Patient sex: F
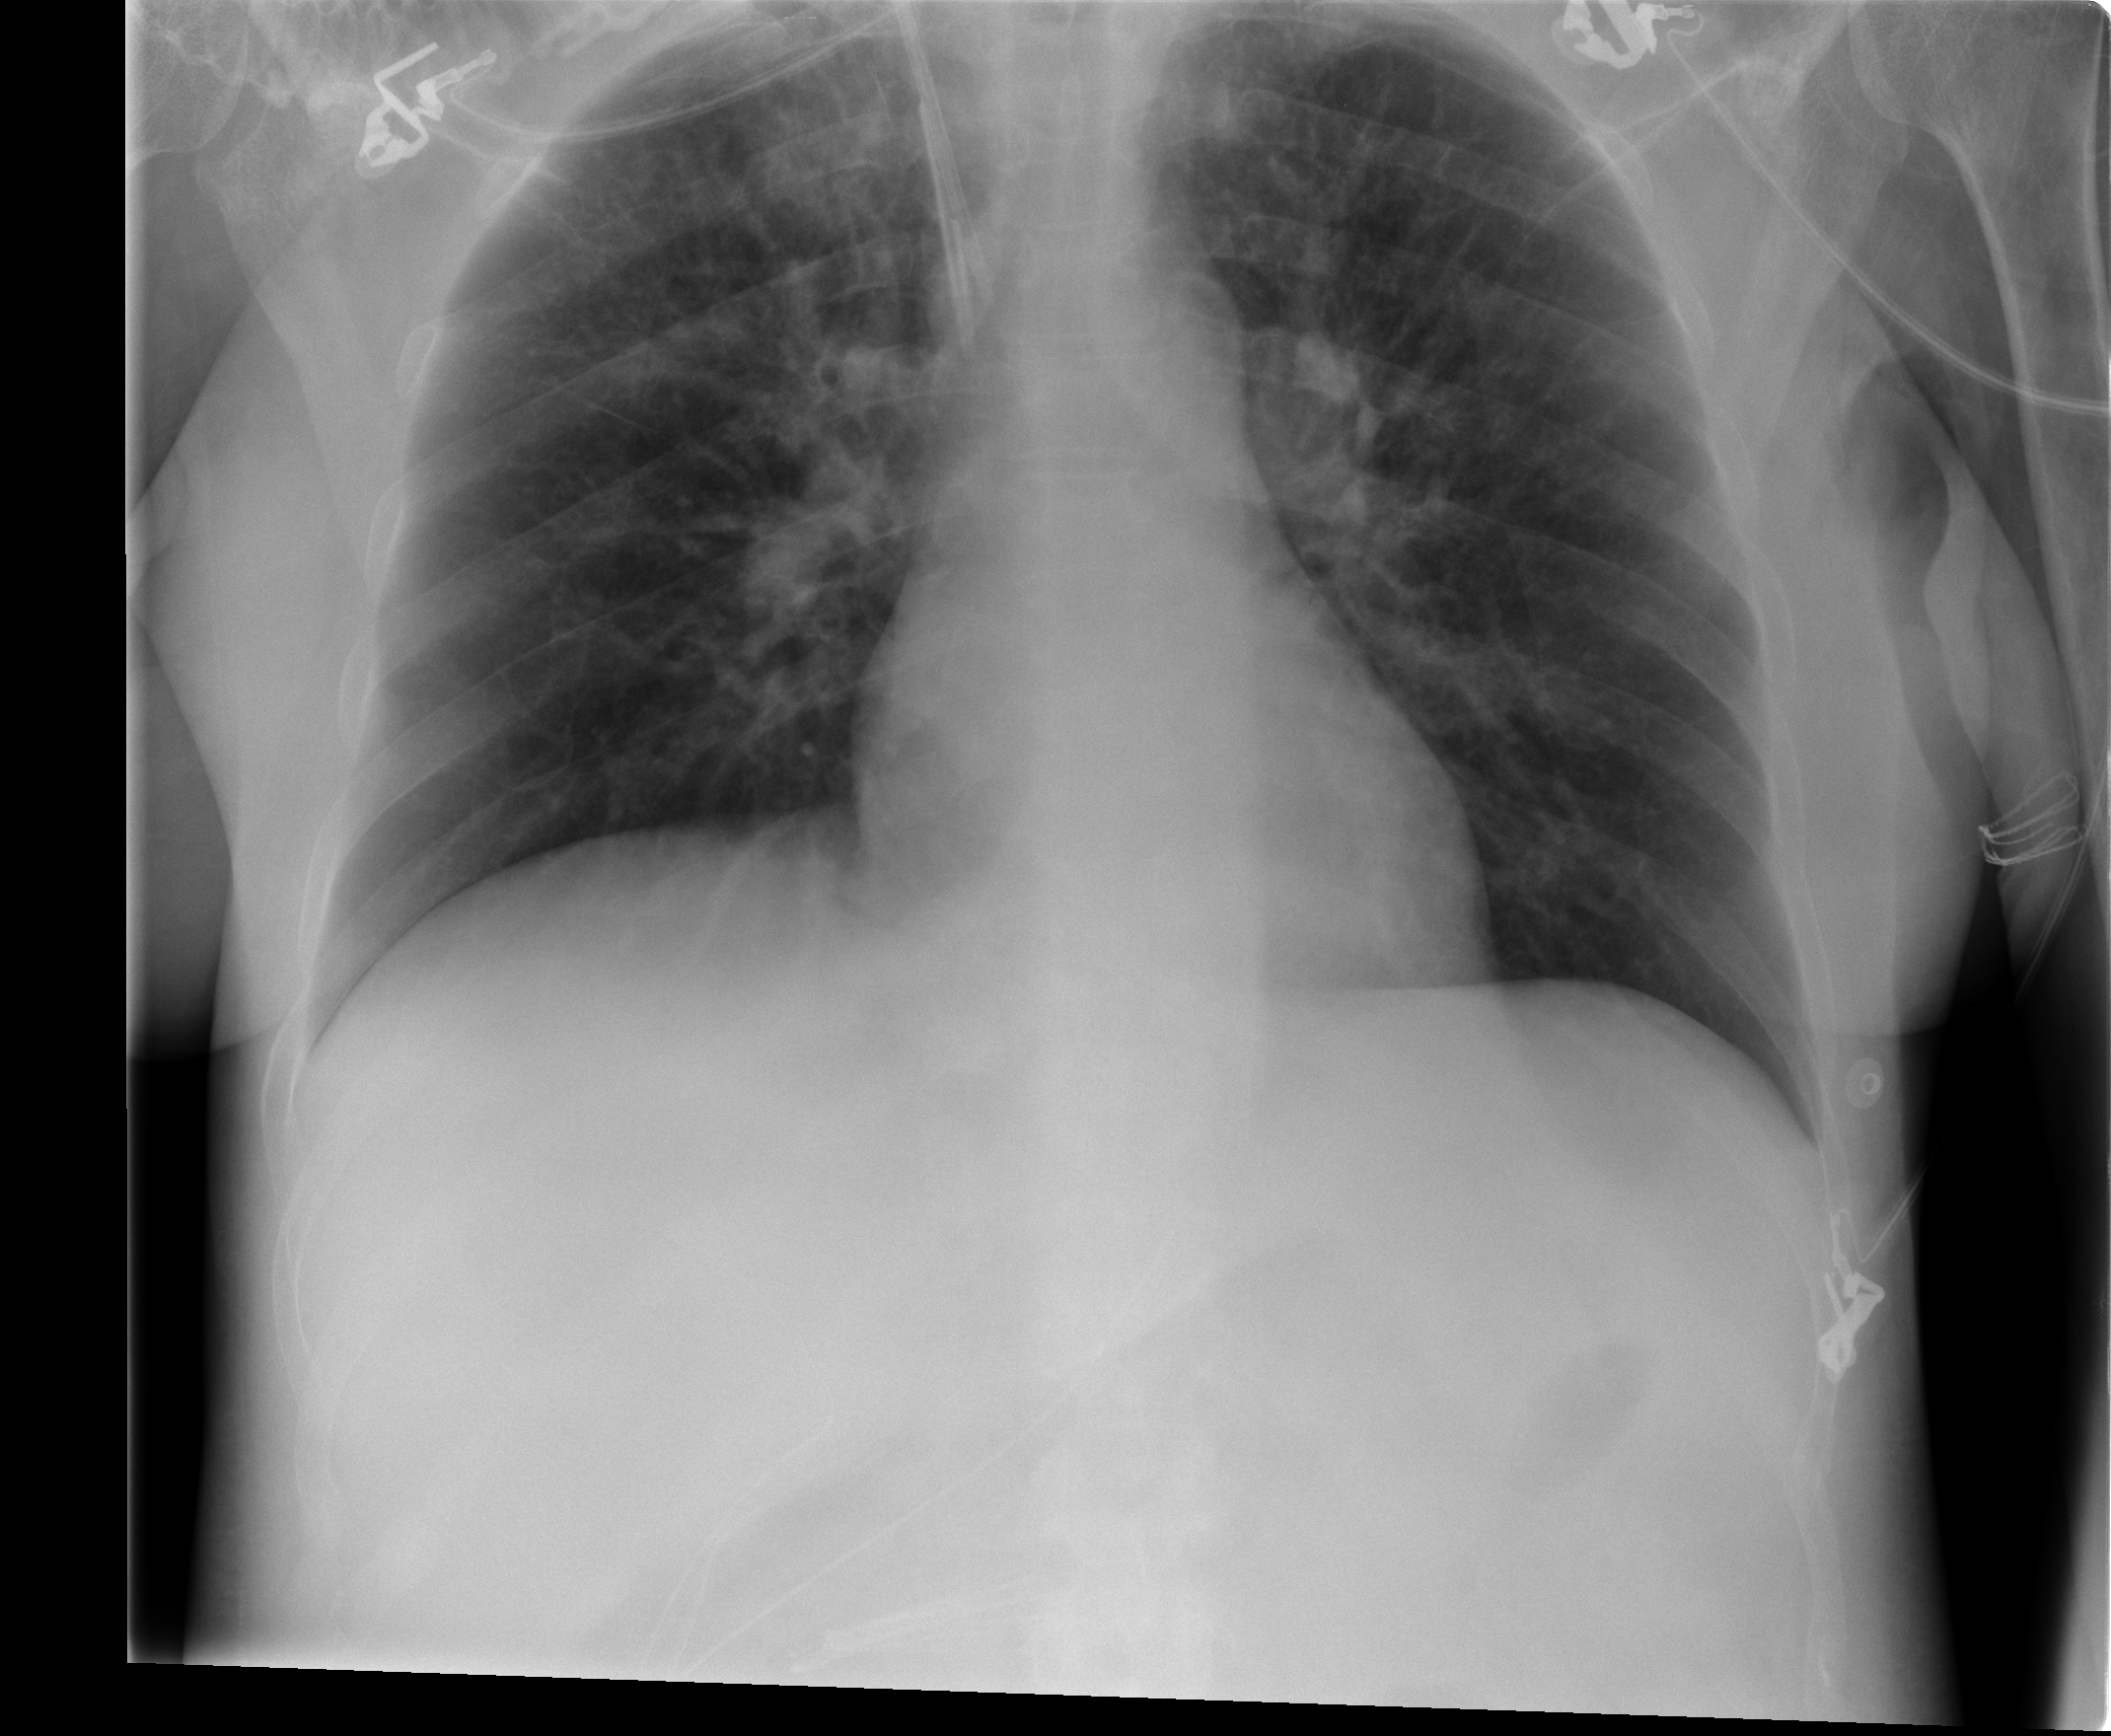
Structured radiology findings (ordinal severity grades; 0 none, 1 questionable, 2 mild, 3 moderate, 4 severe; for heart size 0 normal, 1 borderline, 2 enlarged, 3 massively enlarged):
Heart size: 0
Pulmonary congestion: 2
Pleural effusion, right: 0
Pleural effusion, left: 0
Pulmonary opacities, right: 0
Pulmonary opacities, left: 0
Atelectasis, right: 0
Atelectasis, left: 0